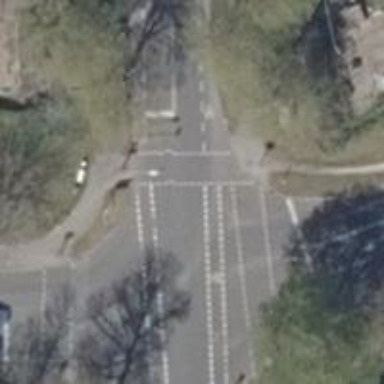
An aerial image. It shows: Crossing with traffic signals.